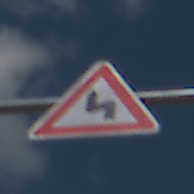
Verkehrszeichen: DoppelkurveZunaechstLinks
Umgebung: Outdoor, Nature
Tageszeit: Midday
Wetter: PartlyCloudy
Licht: Natural
Jahreszeit: NotSpecified
Kontrast: HighContrast